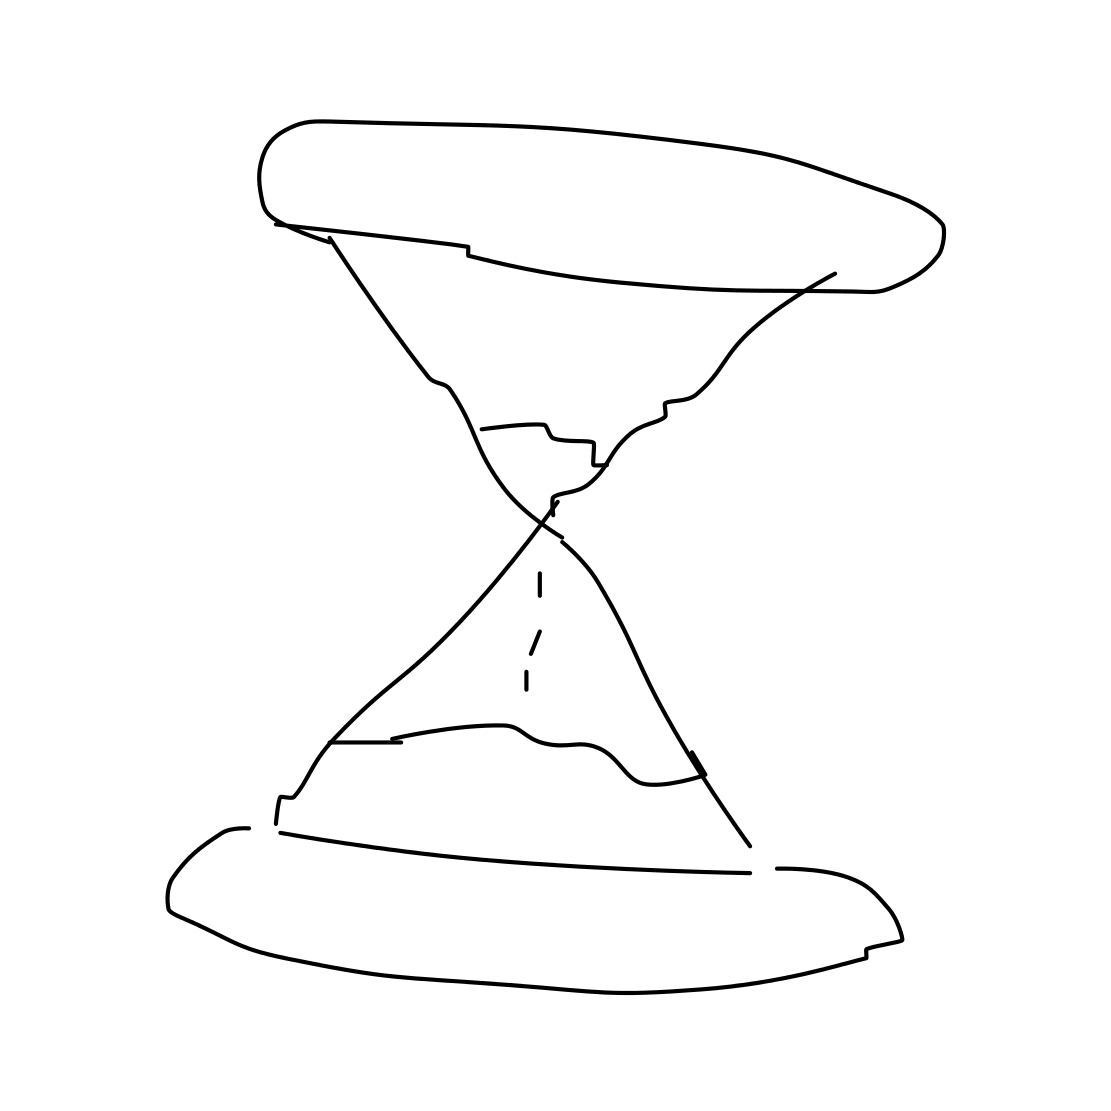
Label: hourglass